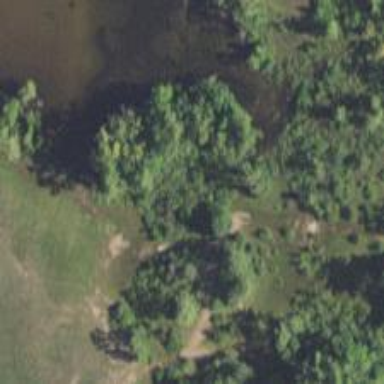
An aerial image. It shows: Disc golf tee area.